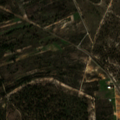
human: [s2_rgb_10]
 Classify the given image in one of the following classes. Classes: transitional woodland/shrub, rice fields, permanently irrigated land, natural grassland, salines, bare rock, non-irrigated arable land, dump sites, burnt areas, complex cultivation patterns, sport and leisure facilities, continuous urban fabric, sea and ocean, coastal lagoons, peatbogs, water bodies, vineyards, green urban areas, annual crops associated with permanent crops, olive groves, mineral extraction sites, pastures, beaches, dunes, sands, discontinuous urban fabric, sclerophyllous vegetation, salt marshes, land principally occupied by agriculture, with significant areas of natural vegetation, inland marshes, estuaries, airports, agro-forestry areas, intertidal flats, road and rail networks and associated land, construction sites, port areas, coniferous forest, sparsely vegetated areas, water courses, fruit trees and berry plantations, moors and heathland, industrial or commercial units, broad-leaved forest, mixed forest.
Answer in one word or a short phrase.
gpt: complex cultivation patterns, land principally occupied by agriculture, with significant areas of natural vegetation, agro-forestry areas, broad-leaved forest, coniferous forest, mixed forest